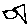
Label: fish